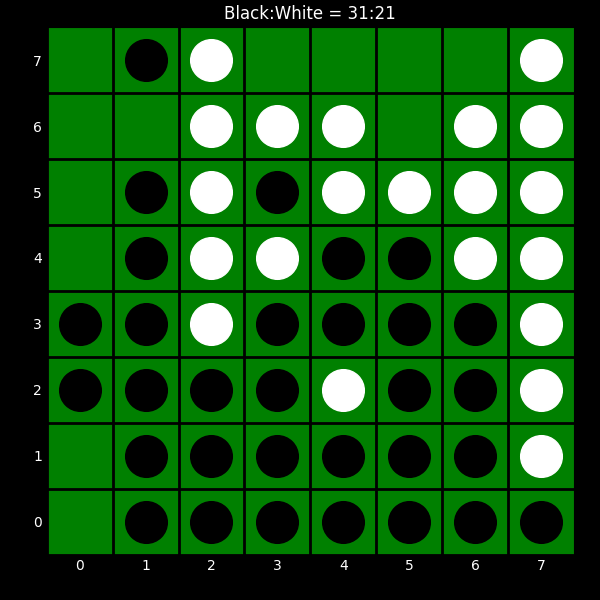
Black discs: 31
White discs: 21